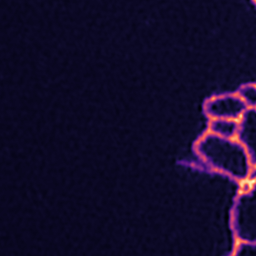
Label: Super-resolution ER image